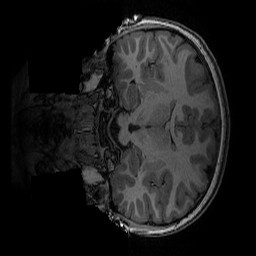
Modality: T1w
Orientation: coronal
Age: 11
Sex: female
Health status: ill
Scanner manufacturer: ge
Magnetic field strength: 3 T
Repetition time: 0.007664 s
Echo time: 0.00342 s